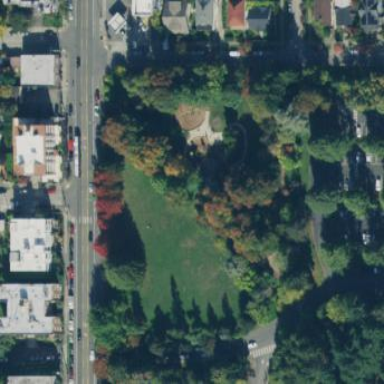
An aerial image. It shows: Park.